Field crop: maize
Growth stage: 2
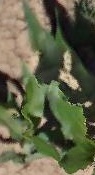
Species: maize